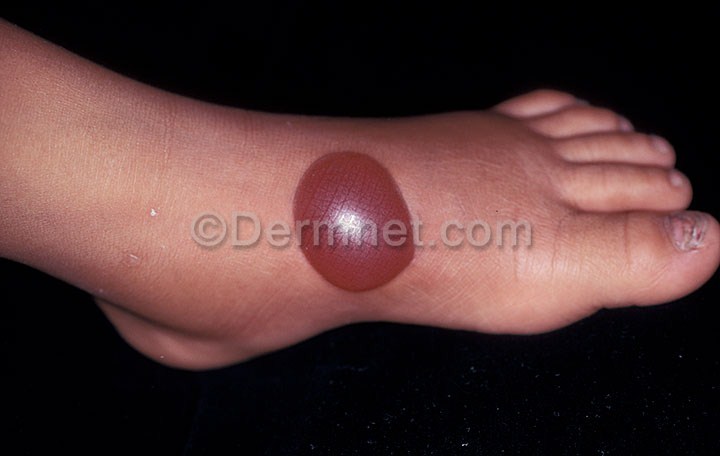
Disease: Scabies Lyme Disease and other Infestations and Bites